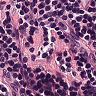
Metastatic tissue present: no